Field crop: tomato
Growth stage: 1
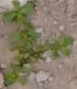
Species: portulaca